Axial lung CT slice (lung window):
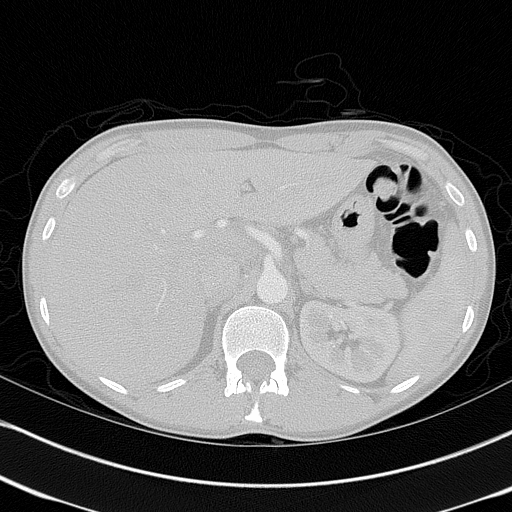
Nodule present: no